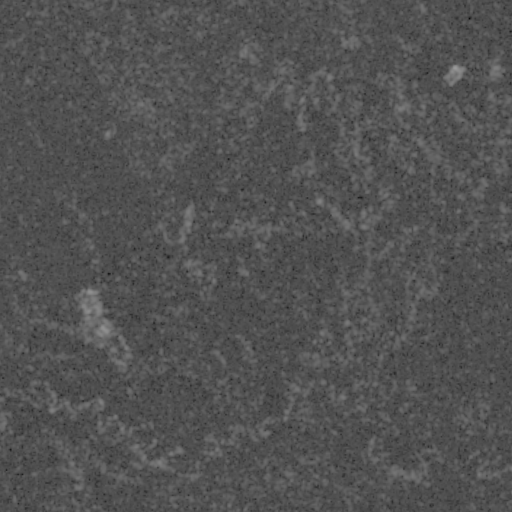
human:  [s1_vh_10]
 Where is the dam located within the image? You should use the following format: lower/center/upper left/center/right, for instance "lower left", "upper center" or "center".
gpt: The dam is located in the lower right of the image.
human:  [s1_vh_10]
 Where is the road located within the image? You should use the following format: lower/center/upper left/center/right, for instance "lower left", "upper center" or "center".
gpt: There is no road in the image.

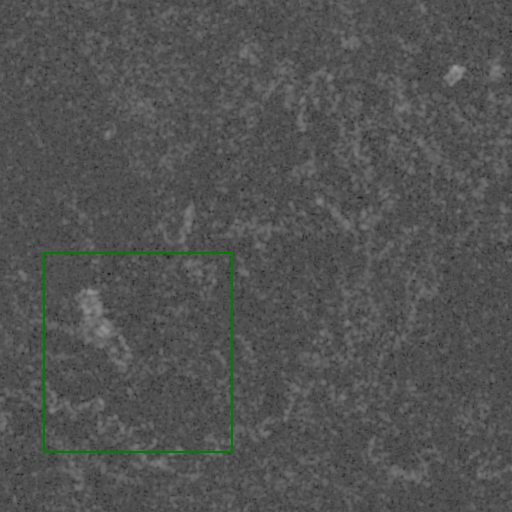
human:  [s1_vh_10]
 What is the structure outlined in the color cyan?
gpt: There is no cyan outline.
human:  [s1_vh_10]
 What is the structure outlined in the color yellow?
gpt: There is no structure outlined in yellow.